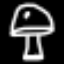
Label: mushroom